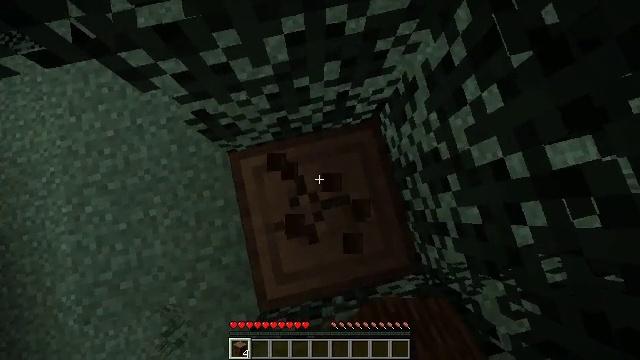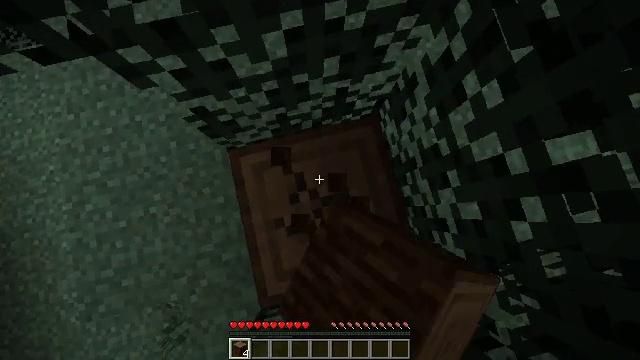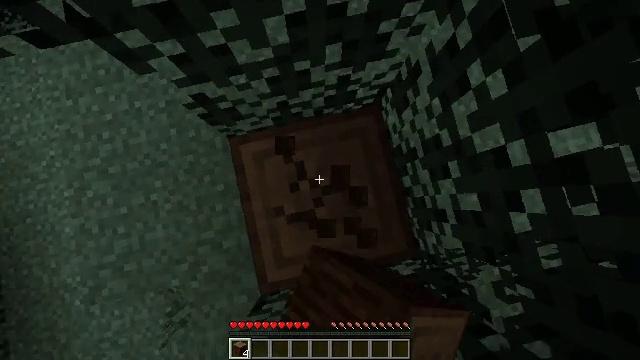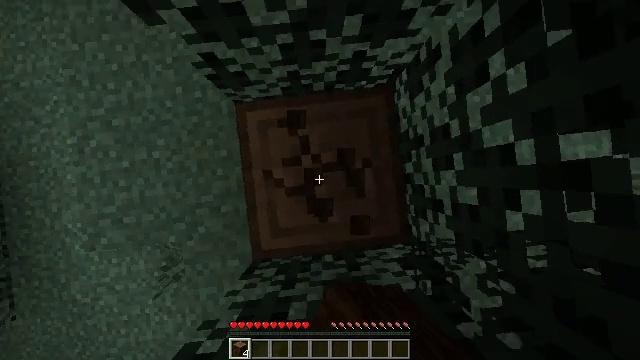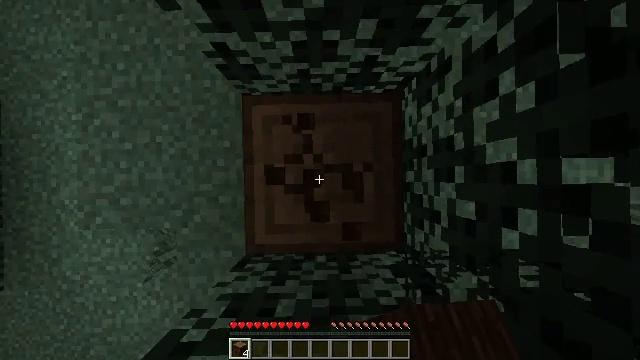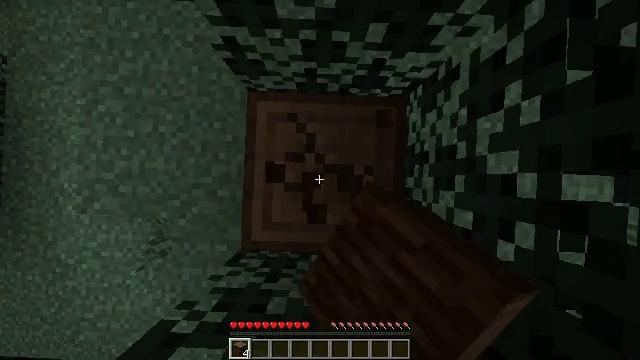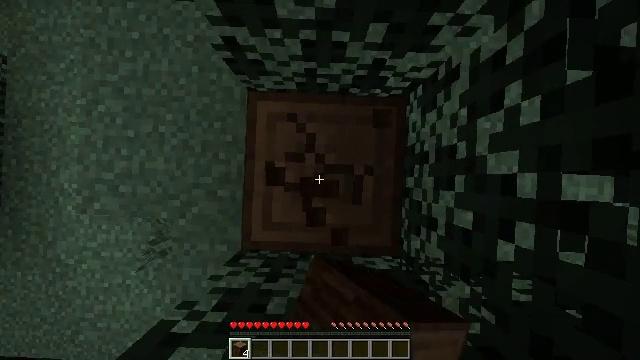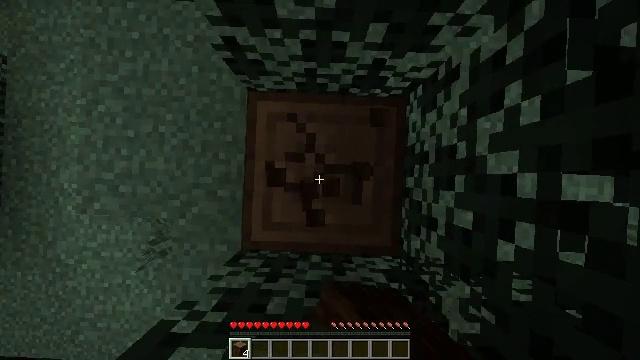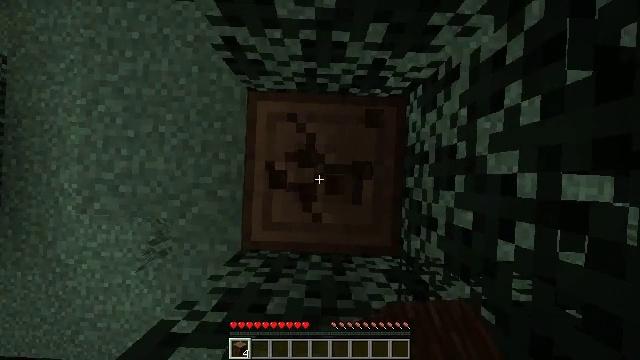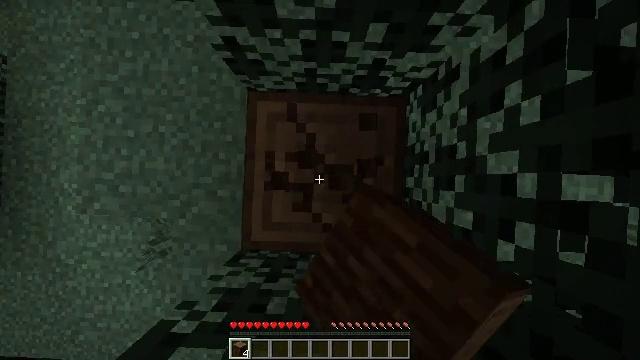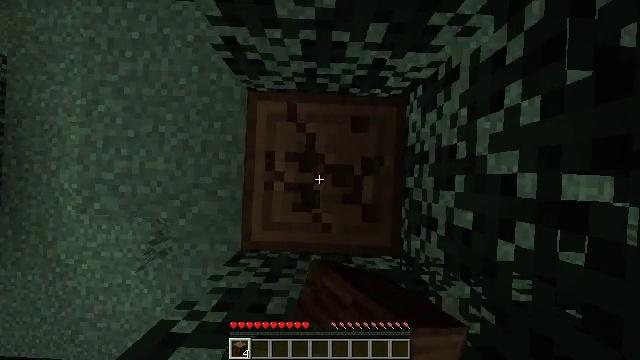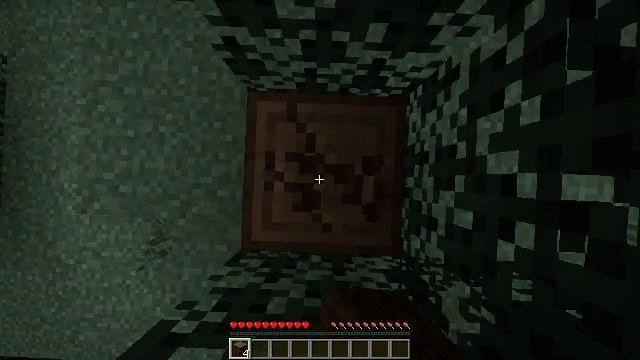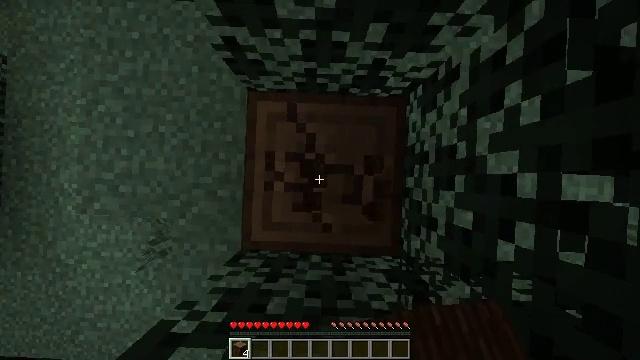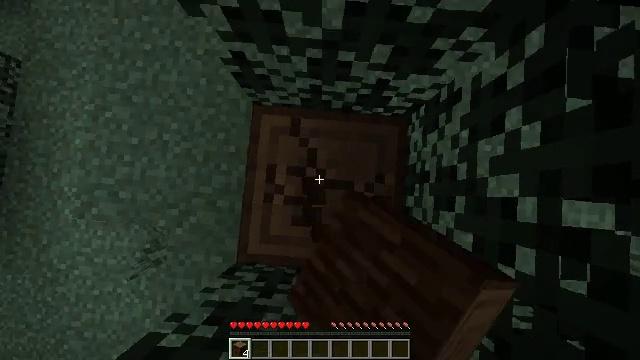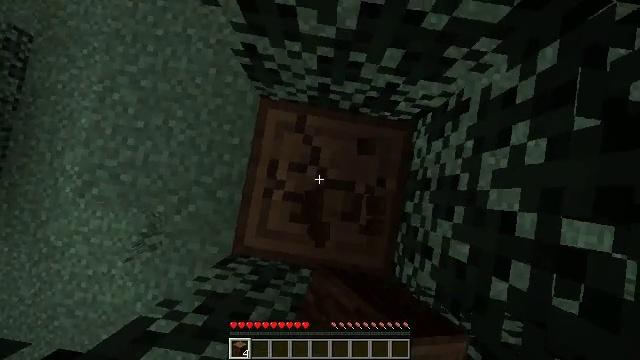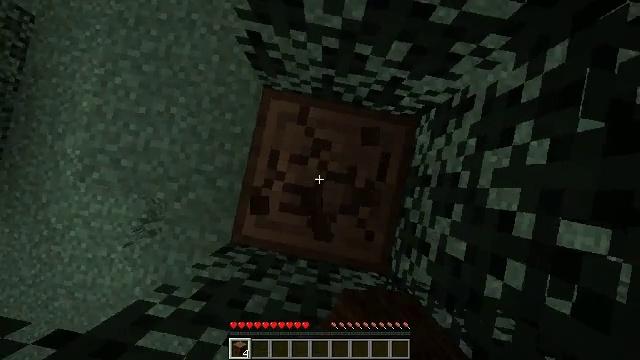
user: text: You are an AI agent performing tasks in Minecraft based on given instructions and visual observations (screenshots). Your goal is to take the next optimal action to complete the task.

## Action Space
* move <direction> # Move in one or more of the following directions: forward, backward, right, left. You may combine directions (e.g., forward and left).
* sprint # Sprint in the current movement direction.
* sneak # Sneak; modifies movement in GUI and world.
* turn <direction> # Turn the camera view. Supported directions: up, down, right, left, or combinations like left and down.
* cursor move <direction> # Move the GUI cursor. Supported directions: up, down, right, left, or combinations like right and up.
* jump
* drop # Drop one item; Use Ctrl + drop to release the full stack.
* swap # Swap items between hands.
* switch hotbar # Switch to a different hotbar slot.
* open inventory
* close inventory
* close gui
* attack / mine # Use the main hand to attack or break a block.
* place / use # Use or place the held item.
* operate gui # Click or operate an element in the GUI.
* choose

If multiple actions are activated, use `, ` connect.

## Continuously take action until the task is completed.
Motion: motion action
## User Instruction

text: Chop down the spruce log.
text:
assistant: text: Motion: attack / mine
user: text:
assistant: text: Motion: turn down, attack / mine
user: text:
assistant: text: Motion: turn left and down, attack / mine
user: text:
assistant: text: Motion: turn left and down, attack / mine
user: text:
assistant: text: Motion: turn left and down, attack / mine
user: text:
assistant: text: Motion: attack / mine
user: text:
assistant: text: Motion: attack / mine
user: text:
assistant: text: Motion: attack / mine
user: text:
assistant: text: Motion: attack / mine
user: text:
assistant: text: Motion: attack / mine
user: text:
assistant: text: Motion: attack / mine
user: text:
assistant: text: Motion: attack / mine
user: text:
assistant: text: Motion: turn left and up, attack / mine
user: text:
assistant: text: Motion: turn left, attack / mine
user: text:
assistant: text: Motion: turn left and down, attack / mine
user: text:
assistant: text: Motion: turn left and down, attack / mine
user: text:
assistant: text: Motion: turn left and down, attack / mine
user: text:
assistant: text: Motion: turn left and down, attack / mine
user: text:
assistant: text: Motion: turn left and down, attack / mine
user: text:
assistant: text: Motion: turn left, attack / mine
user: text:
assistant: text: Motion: turn left, attack / mine
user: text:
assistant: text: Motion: turn left, attack / mine
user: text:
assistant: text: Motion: turn left, attack / mine
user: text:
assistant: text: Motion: turn left and up, attack / mine
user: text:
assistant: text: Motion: turn left and up, attack / mine
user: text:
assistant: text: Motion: turn left, attack / mine
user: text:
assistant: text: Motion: turn left, attack / mine
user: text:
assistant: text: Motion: attack / mine
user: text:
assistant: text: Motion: attack / mine
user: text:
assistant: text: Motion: attack / mine